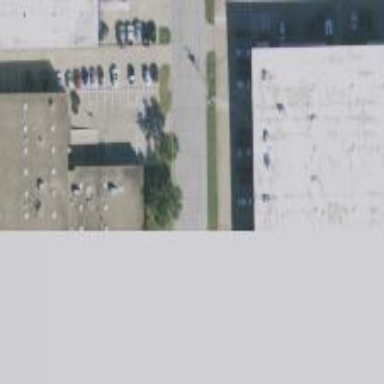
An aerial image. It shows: Warehouse building.